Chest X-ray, PA view. Patient: 34 years old, sex M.
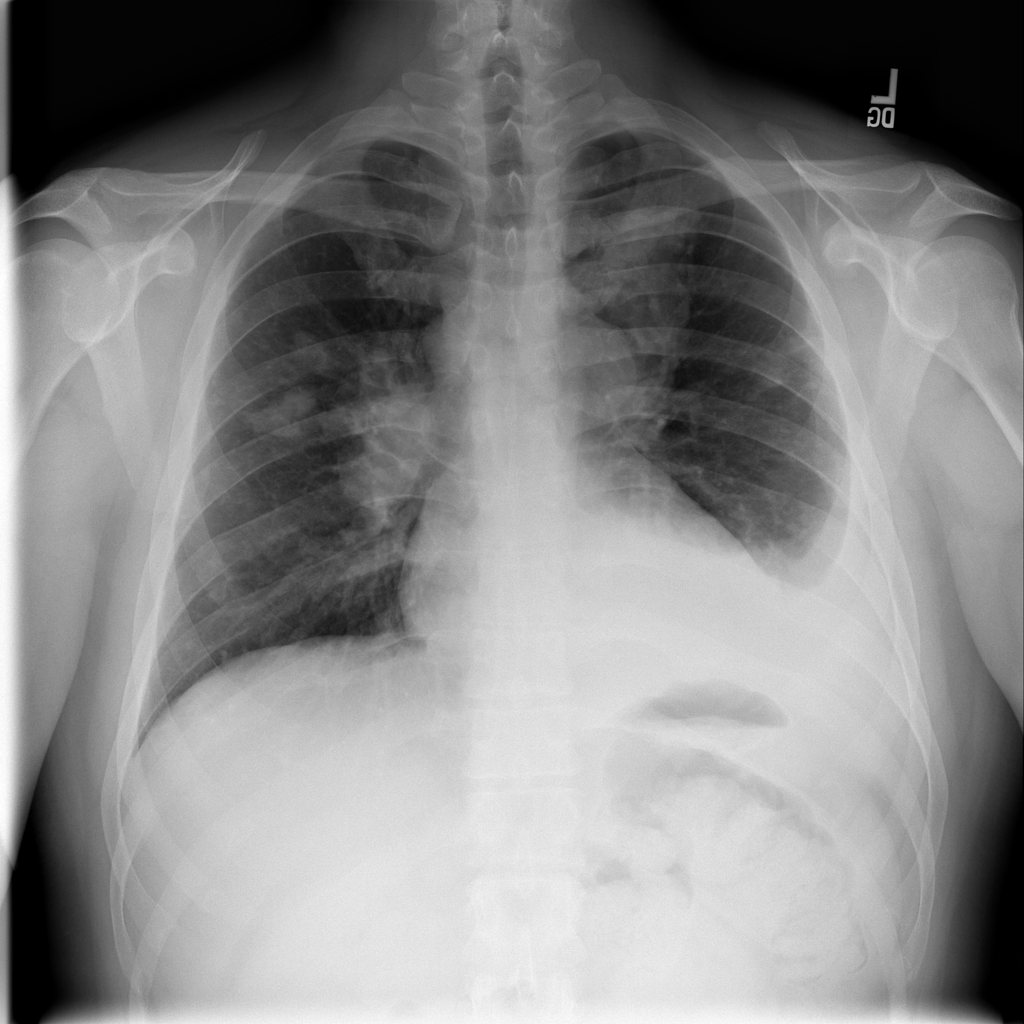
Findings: Consolidation, Effusion, Mass